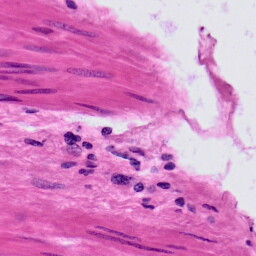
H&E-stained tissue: Prostate